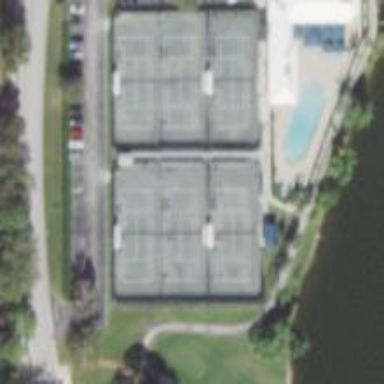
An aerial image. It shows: Tennis court on the leisure land pitch.